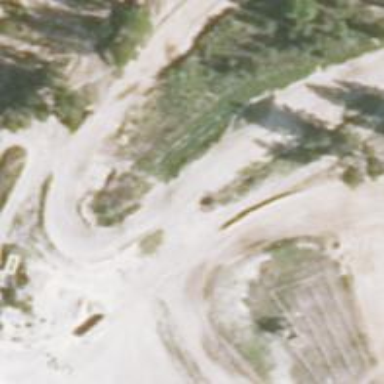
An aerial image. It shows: Raceway road.